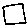
Label: square